Question: I've a Kivy app that has browse functionality. When browsing files with number names, it shows it in a weird way, it kind of sorts it by "most significant bit" style. Adding a screenshot.
Anyone knows how to fix it to show it in a proper order? (1,2,3... instead of 1,10,100...)

Thanks a lot!
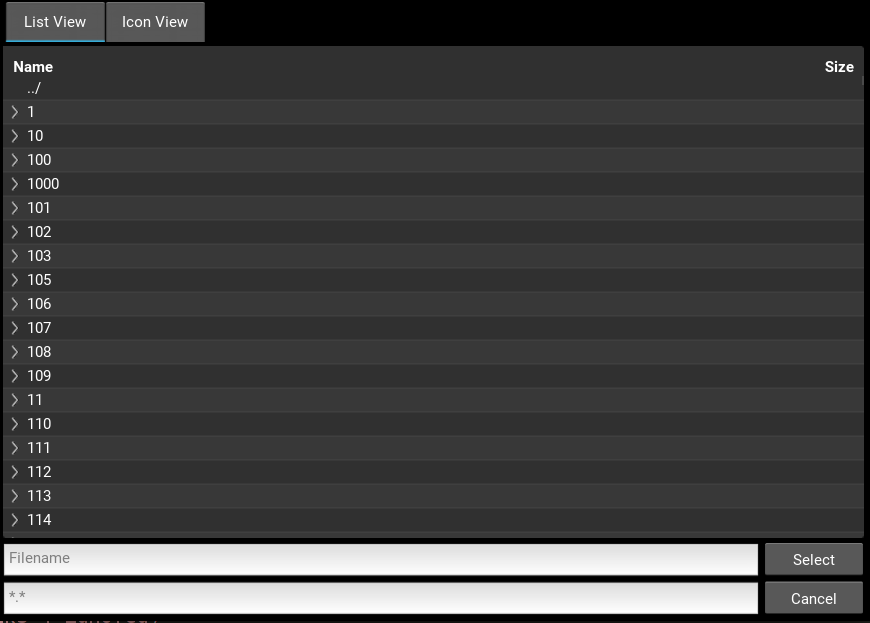
Answer: You want a natural ordering. To do this, you need to replace the function that orders the files using the <URL> property of the class 'kivy.uix.filechooser.FileChooserController'.
An example based on the algorithm shown by @Darius Bacon in his answer to <URL>:
:
'''
import re
from kivy.app import App
from kivy.properties import ObjectProperty
def natural_key(path):
return [int(s) if s.isdigit() else s for s in re.split(r'(\d+)', path)]
def natural_sort(files, filesystem):
return (sorted((f for f in files if filesystem.is_dir(f)), key = natural_key) +
sorted((f for f in files if not filesystem.is_dir(f))))
class RootWidget(FloatLayout):
sort_func = ObjectProperty(natural_sort)
class MainApp(App):
def build(self):
return RootWidget()
if __name__ == '__main__':
MainApp().run()
'''
'''
<RootWidget>:
TabbedPanel:
do_default_tab: False
TabbedPanelItem:
text: 'List View'
BoxLayout:
orientation: 'vertical'
FileChooserListView:
sort_func: root.sort_func
TabbedPanelItem:
text: 'Icon View'
BoxLayout:
orientation: 'vertical'
FileChooserIconView:
sort_func: root.sort_func
'''
Some screenshots as an example:
<URL>
<URL>